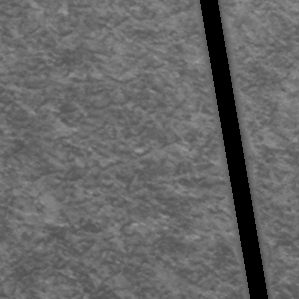
Label: frost